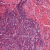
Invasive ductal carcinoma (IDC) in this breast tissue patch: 1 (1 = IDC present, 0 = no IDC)